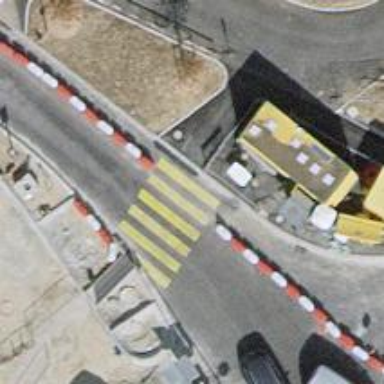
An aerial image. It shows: Crossing with traffic signals.